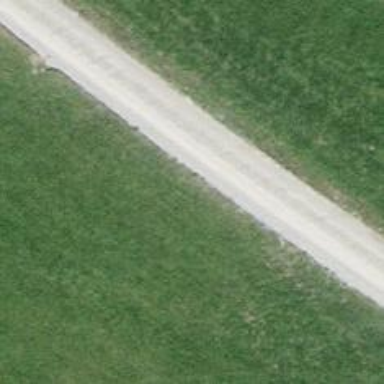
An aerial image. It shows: Unclassified road with gravel surface.